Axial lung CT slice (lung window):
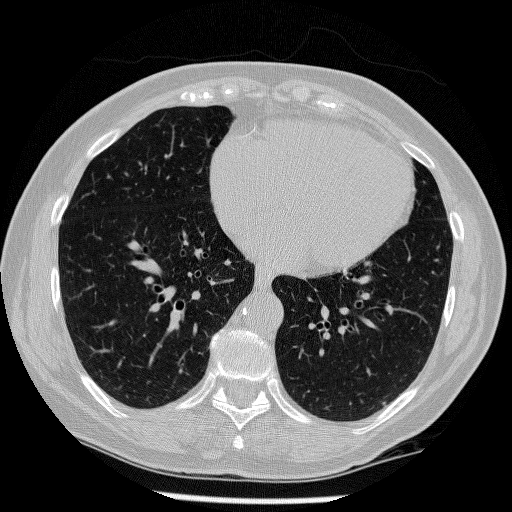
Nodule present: no